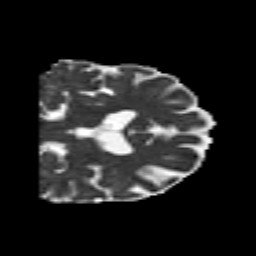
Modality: MD
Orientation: coronal
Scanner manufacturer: siemens
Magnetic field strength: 3 T
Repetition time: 6.8 s
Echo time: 0.093 s